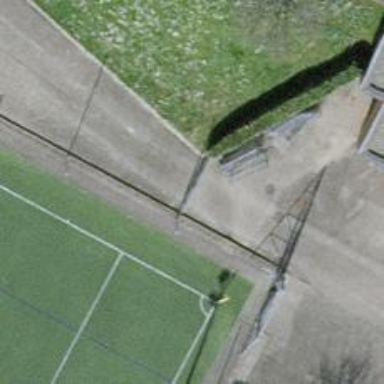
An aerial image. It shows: Pedestrian path with asphalt surface.